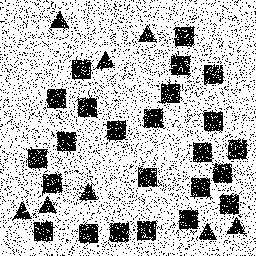
Squares: 24
Triangles: 8
Stars: 0
Total shapes: 32